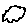
Label: cloud